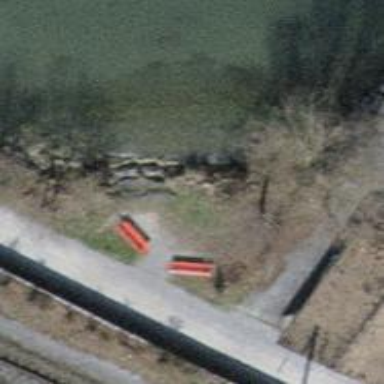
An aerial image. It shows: Red bench.